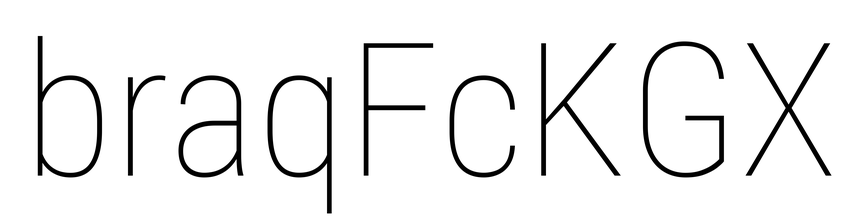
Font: Roboto_Condensed_Thin